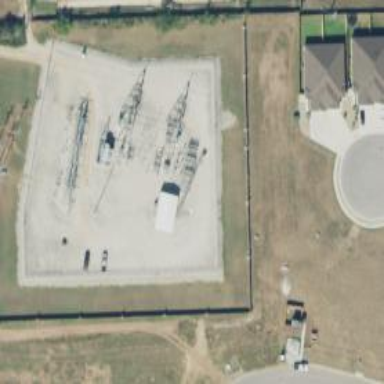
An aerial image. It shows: Switch used for power control.